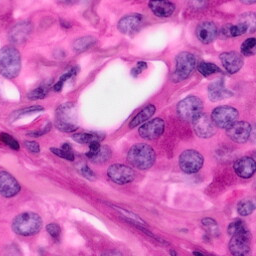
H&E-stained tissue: Pancreatic